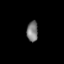
Tissue: lung
Cell type: Endothelial cells
Senescence score: 0.6033
Nuclear area (px): 226
Mean DAPI intensity: 122.456